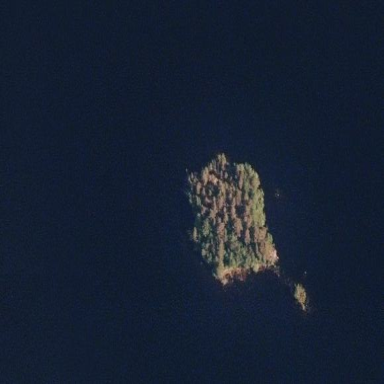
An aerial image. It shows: Islet surrounded by woodland.